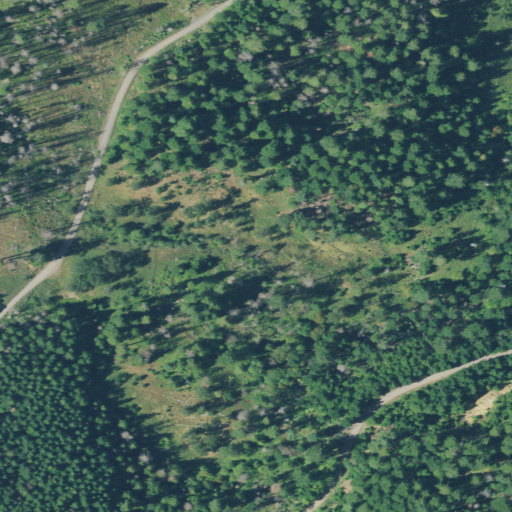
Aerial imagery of plain(s) in Oregon named Little Oak Flat containing evergreen forest, open development, and shrub